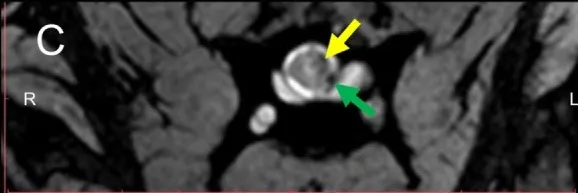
Follow-up MRI of the cervical spinal cord (SC) 8 weeks after initial presentation at the clinic. GRE. Sequences depict intramedullary hyperintensities and concomitant presence of hypointense intramedullary lesions at the level of the left dorsal horn and left lateral white matter tracts (yellow arrows) as well as in the subarachnoid space (green arrows).
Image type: radiology (mri)